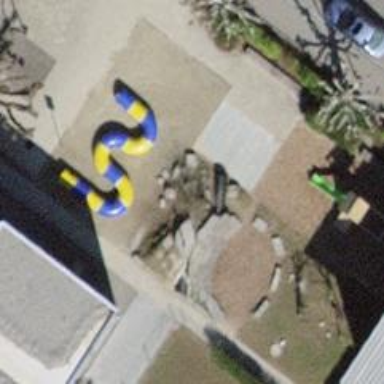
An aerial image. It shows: Playground featuring tunnel tube for children to play in.